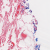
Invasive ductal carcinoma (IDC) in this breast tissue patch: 0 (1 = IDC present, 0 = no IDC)